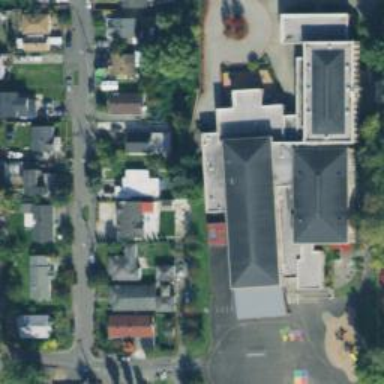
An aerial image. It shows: School.